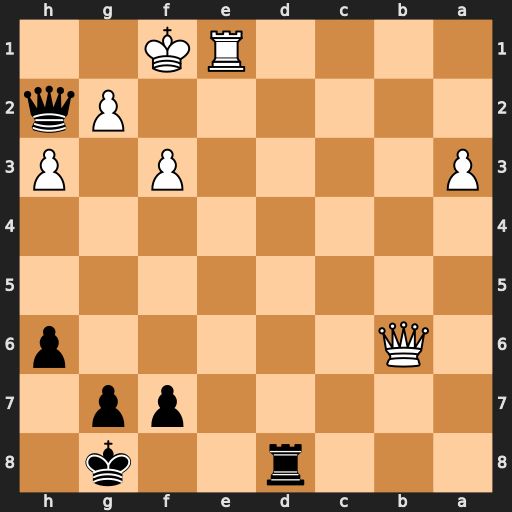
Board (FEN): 3r2k1/5pp1/1Q5p/8/8/P4P1P/6Pq/4RK2
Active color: b
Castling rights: -
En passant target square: -
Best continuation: Rd2 Qf2 Rxf2+